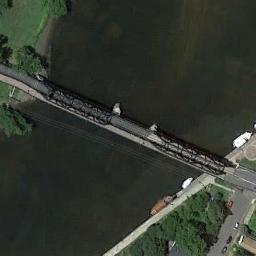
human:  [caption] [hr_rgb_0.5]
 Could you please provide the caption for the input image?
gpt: There is a bridge over the river with some trees and grass beside .

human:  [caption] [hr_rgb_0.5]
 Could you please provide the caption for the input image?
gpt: A bridge built on a dark green river and a road on one side of the river, And some green plants on the other side of the river .

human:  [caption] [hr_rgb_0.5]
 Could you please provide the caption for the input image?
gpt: On one side of the river are vegetation and on the other side are settlements .

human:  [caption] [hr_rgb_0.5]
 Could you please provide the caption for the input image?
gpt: A bridge connects the land on both sides of the turquoise river  There are arched supports on the bridge  There are many roads and large green spaces on the land .

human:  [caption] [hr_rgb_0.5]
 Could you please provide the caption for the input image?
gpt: Many trees are around the bridge .